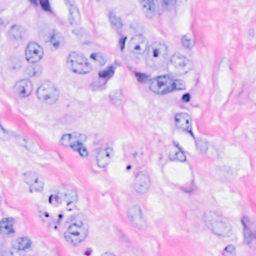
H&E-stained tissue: Breast